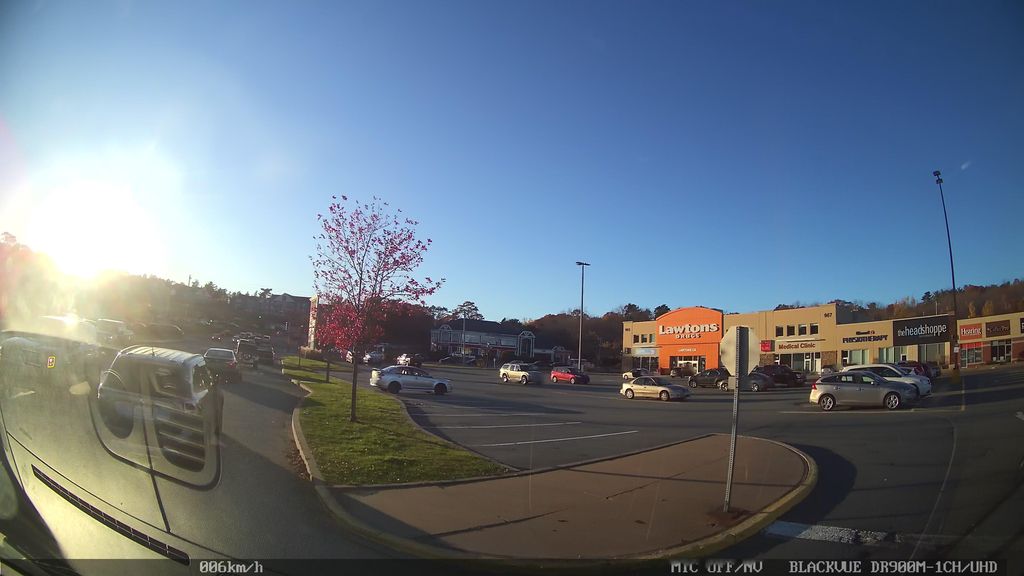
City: halifax